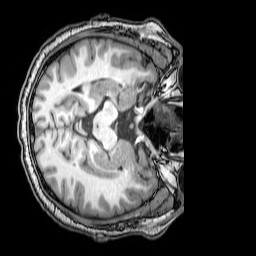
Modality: T1w
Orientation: axial
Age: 25
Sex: male